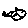
Label: fish